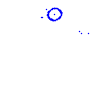
Particle: pion